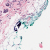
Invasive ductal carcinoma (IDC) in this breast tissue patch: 0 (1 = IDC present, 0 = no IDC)